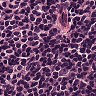
Metastatic tissue present: no